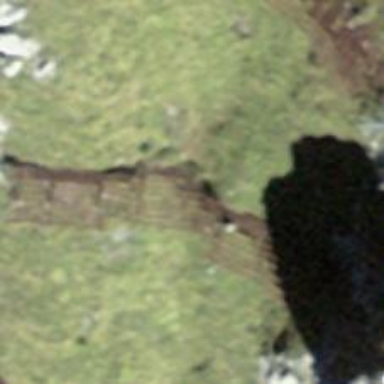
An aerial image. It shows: Snow bridge avalanche protection fence.